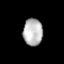
Tissue: lung
Cell type: Endothelial cells
Senescence score: 0.5704
Nuclear area (px): 520
Mean DAPI intensity: 183.3